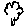
Label: tree